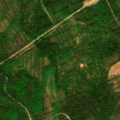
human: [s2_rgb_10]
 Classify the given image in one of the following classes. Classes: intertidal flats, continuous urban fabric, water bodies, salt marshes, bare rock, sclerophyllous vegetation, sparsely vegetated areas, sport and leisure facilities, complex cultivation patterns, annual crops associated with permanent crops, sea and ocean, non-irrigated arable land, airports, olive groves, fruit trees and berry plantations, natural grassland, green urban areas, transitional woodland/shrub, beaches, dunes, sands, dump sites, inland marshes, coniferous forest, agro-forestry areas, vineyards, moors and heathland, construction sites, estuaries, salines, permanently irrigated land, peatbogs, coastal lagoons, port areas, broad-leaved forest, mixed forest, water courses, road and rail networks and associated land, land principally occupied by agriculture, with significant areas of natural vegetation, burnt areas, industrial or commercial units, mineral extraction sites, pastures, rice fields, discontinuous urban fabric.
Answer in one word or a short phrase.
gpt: mixed forest, transitional woodland/shrub